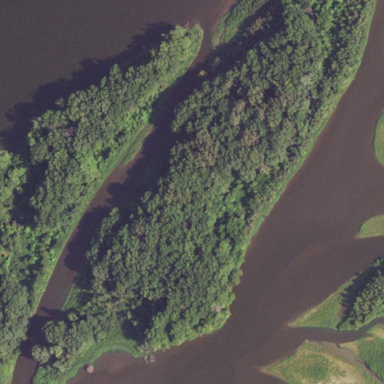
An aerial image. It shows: Islet.